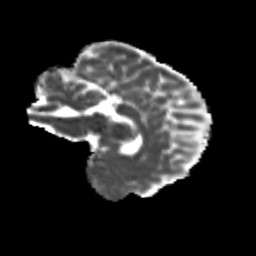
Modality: MD
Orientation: sagittal
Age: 20
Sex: female
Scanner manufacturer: siemens
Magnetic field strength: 3 T
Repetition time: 3.5 s
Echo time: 0.104 s